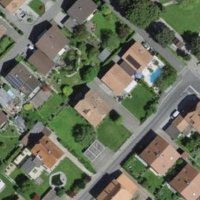
EUNIS habitat code: 54
Species observed at this site:
Chelidonium majus